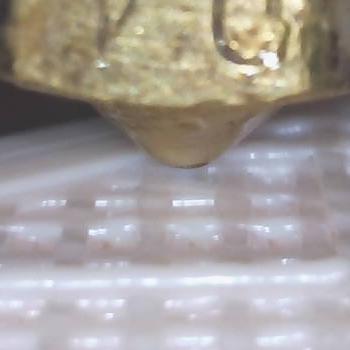
Flow rate: 126%